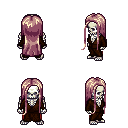
a pixel art fantasy rpg character, male body template, skeleton, brown robe, red pants, white blonde extra-long hairstyle, four views (front, back, left, right), 2x2 character sprite sheet, small pixel art, hard edges, no anti-aliasing